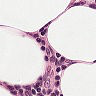
Metastatic tissue present: no